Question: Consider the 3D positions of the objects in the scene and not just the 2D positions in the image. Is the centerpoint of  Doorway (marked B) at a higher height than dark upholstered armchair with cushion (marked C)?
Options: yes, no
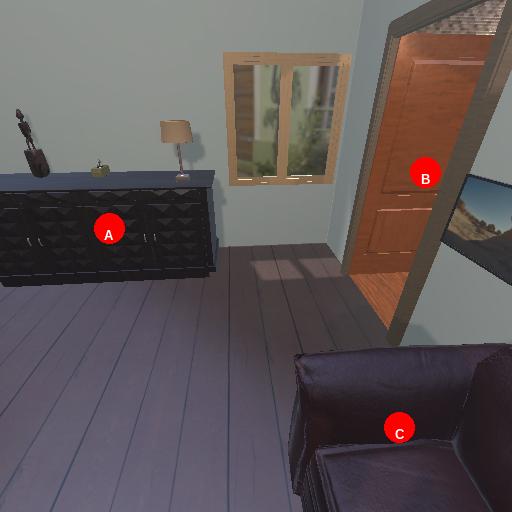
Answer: yes